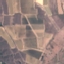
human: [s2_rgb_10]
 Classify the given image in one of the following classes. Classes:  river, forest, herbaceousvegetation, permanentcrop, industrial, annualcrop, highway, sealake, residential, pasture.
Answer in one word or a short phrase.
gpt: PermanentCrop